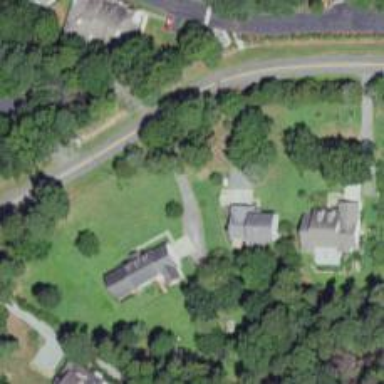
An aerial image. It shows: Driveway leading to service road.